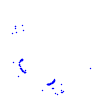
Particle: proton